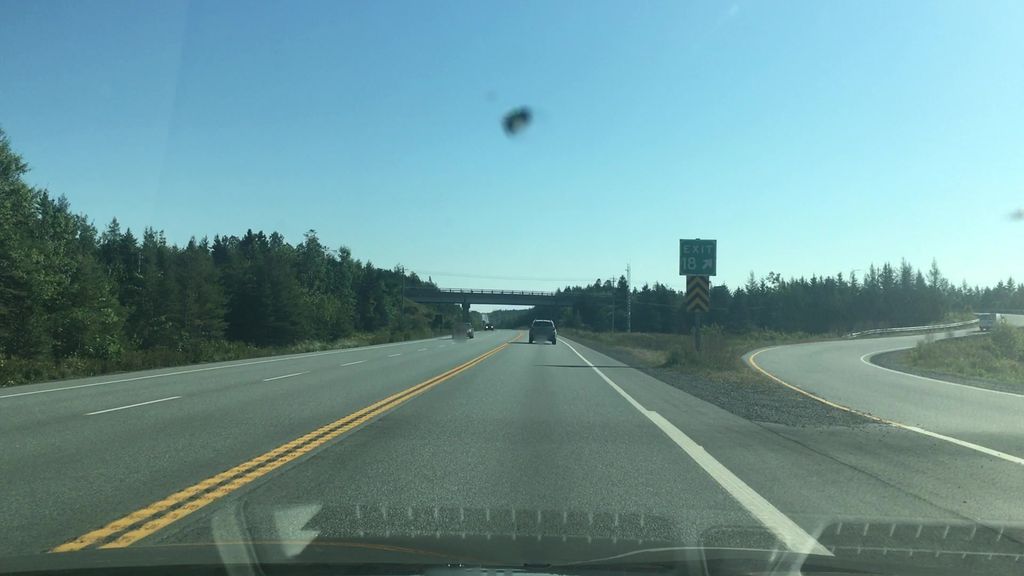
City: halifax